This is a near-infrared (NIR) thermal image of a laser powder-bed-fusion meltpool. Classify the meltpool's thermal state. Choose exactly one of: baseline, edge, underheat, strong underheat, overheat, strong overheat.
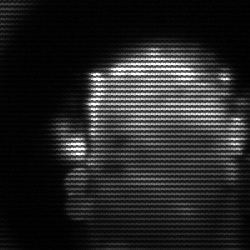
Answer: baseline